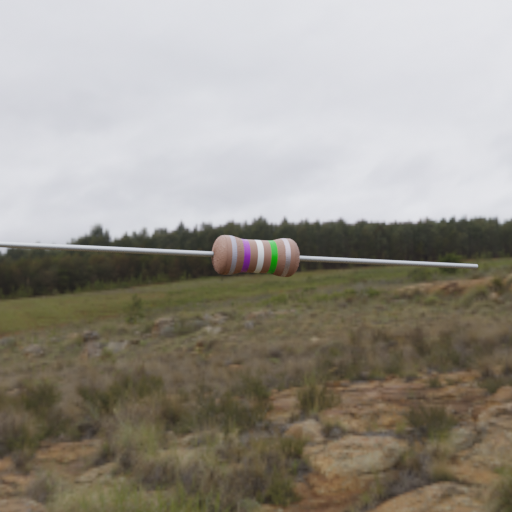
Resistor colour bands (in order): silver, violet, white, green, silver